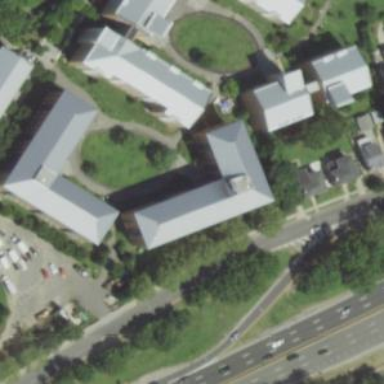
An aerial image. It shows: Dormitory building.